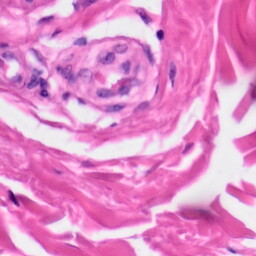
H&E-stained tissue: Skin